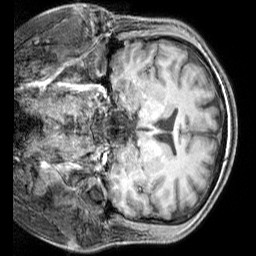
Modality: T1w
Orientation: coronal
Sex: male
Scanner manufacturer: siemens
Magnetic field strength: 3 T
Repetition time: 2.3 s
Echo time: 0.00226 s